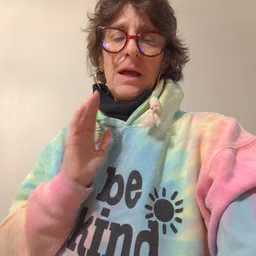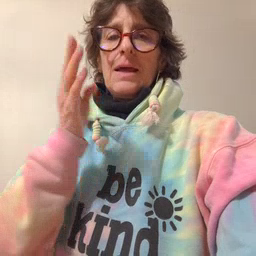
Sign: after